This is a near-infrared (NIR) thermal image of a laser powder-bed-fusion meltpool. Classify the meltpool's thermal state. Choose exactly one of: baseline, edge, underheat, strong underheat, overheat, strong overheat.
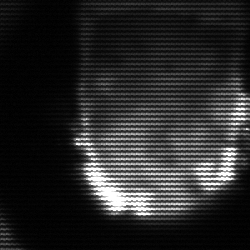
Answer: baseline